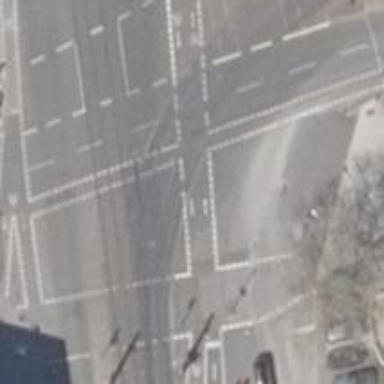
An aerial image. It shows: Tram level crossing on railway.